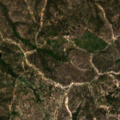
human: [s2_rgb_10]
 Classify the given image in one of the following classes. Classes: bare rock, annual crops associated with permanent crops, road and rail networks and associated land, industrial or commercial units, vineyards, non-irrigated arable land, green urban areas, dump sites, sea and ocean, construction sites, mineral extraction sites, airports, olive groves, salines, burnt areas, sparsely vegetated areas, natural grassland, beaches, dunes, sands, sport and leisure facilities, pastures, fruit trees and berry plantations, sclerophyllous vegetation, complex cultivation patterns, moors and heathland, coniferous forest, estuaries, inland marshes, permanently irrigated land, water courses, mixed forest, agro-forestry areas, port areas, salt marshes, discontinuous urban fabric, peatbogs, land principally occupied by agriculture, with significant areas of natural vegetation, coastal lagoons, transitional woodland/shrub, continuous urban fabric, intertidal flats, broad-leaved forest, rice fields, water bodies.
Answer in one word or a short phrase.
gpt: broad-leaved forest, mixed forest, transitional woodland/shrub